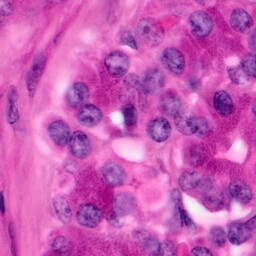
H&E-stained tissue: Pancreatic